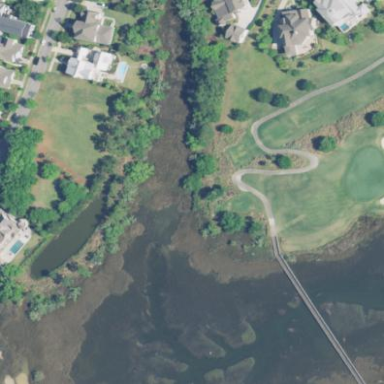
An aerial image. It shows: Area with grass used as rough in golf course.